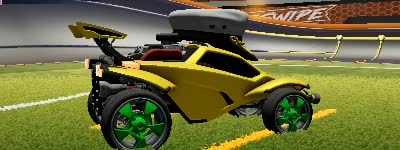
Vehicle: octane